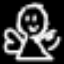
Label: angel